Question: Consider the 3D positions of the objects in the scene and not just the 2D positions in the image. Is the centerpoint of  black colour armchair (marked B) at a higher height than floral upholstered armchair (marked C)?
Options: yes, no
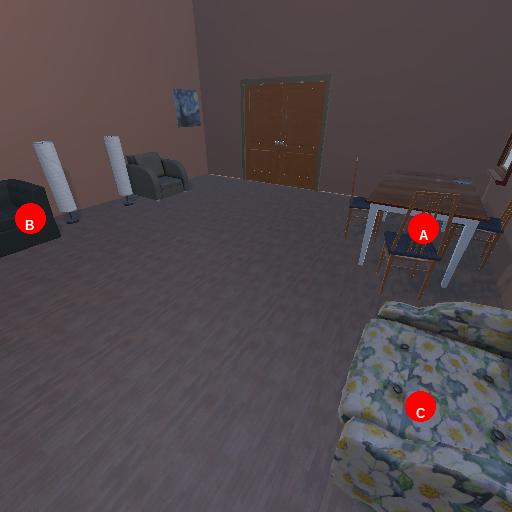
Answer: yes